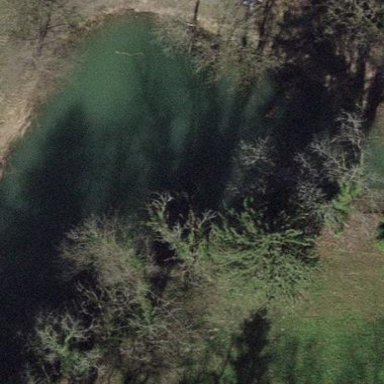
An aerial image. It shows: Peaceful pond surrounded by nature.